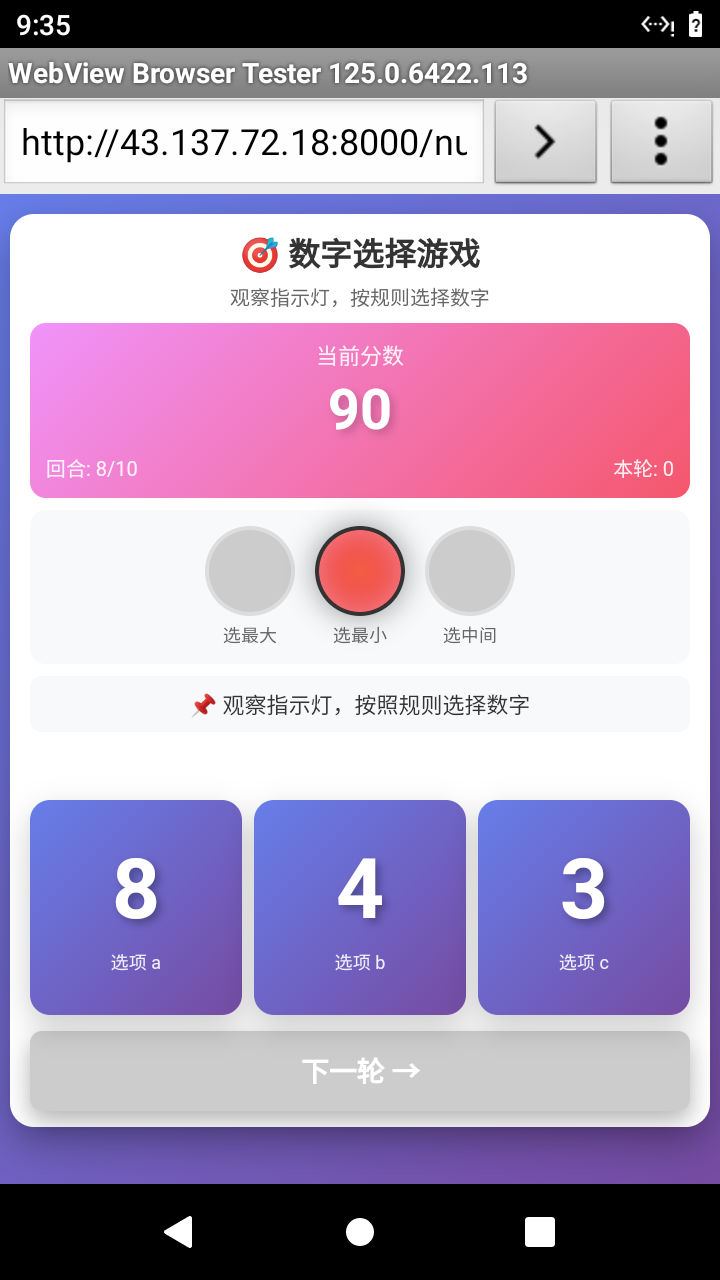

Select the correct number based on the traffic light color.
Answer: 2